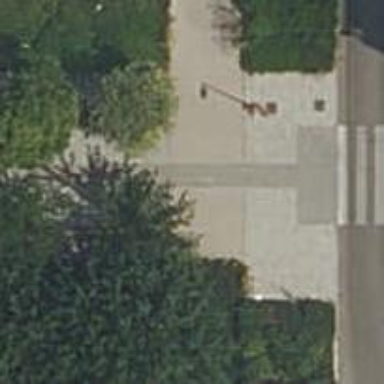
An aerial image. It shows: Footway.